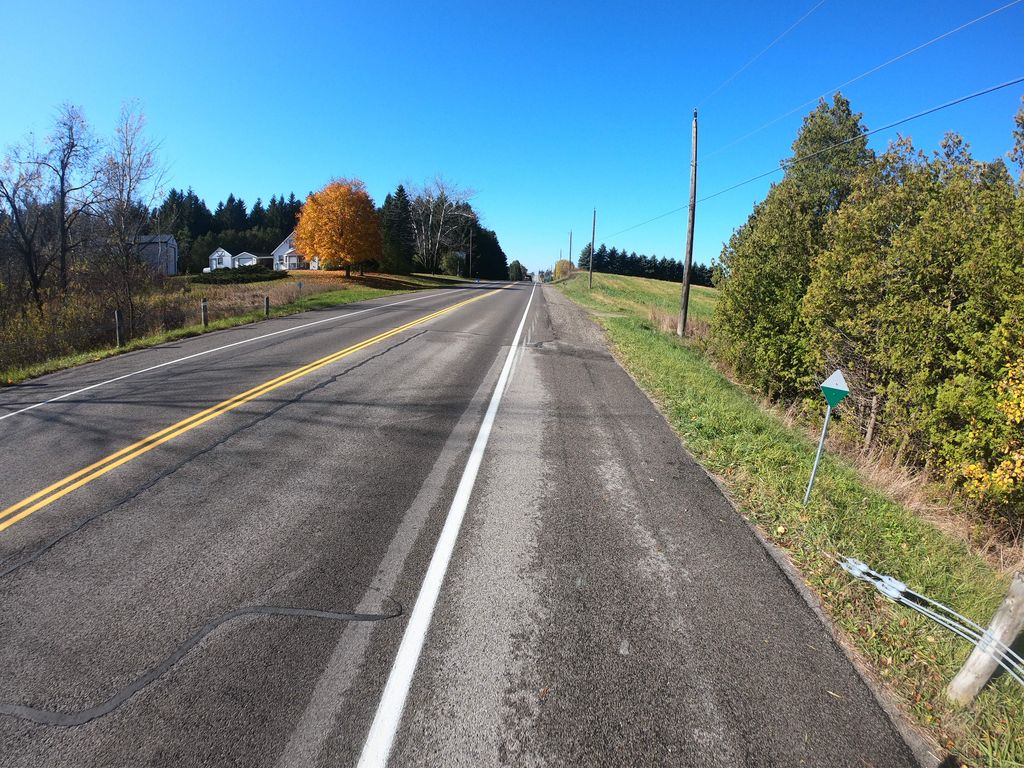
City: kitchener-waterloo